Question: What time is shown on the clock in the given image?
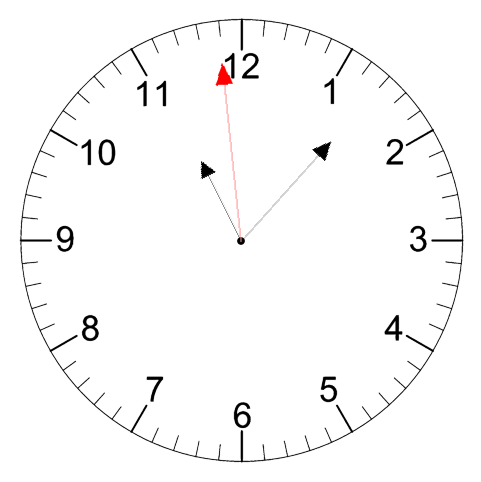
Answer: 11:06:59